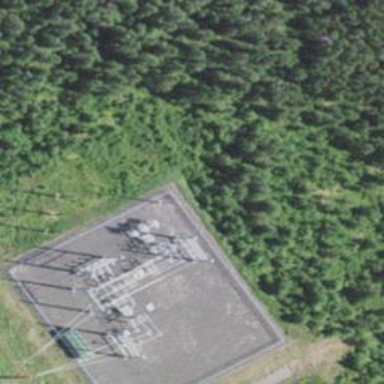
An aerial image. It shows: Mast designed for lightning protection.